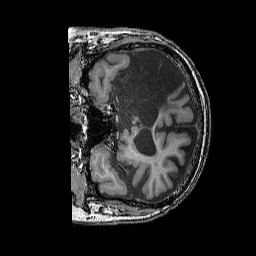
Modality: T1w
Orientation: coronal
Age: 64
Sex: male
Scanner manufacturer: siemens
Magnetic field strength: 3 T
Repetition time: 2.25 s
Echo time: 0.00411 s